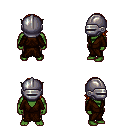
a pixel art fantasy rpg character, male body template, orc, green skin, brown robe, gold greaves, dark blonde long bangs hairstyle, metal helm, four views (front, back, left, right), 2x2 character sprite sheet, small pixel art, hard edges, no anti-aliasing